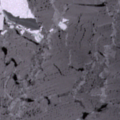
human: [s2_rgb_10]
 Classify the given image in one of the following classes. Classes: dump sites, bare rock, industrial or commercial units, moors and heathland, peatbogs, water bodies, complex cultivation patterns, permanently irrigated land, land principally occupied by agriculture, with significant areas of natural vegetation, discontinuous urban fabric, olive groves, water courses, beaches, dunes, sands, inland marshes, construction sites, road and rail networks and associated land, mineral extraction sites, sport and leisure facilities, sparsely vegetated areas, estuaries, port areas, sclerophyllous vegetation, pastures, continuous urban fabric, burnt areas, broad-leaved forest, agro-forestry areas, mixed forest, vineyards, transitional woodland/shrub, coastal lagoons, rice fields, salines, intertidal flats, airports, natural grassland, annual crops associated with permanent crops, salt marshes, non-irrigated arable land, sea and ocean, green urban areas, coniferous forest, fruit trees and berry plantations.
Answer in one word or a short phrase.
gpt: sea and ocean